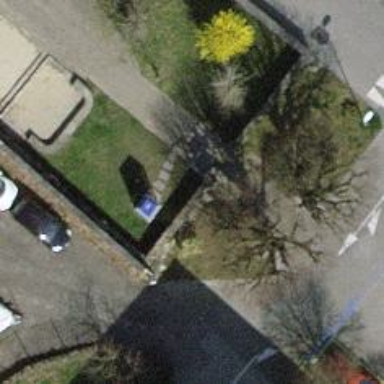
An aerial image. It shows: Entrance with barrier.